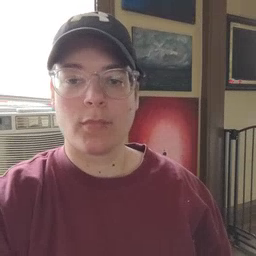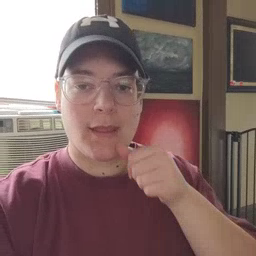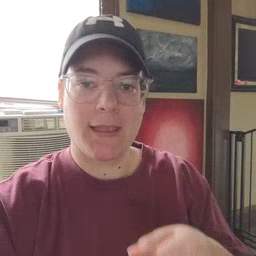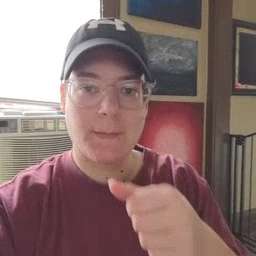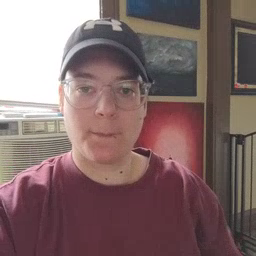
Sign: hide